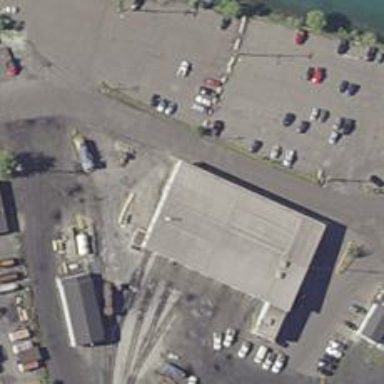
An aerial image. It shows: Railway yard.